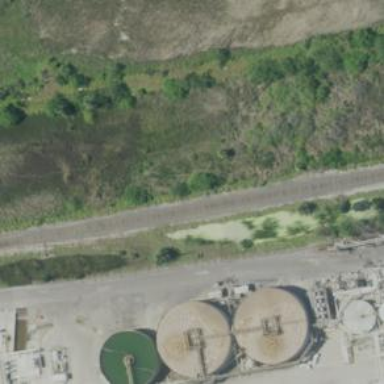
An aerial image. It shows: Disused railway spur.